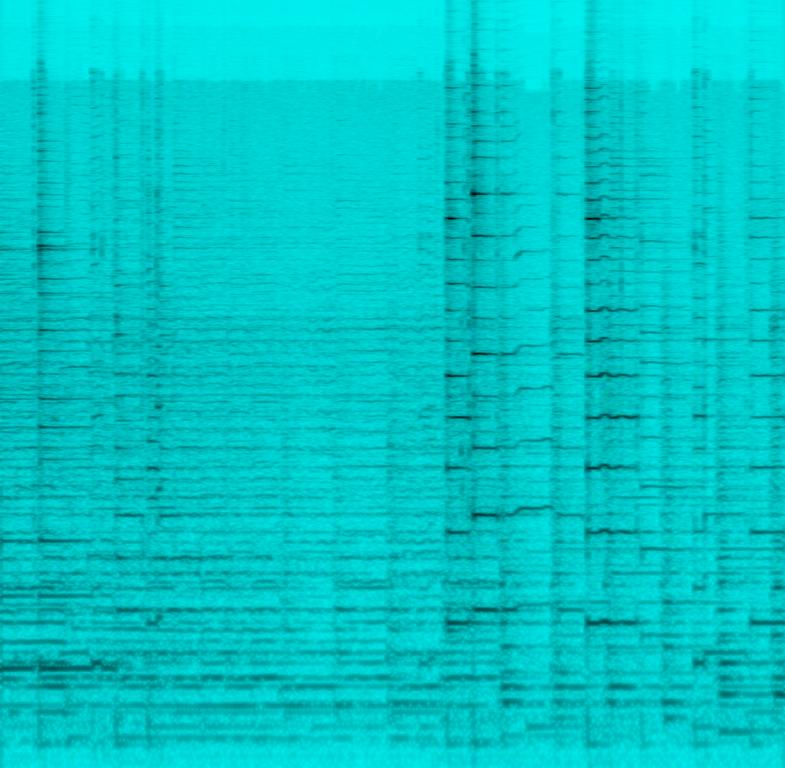
The low quality recording features a cover of a rock and it consists of passionately played solo acoustic guitar melody over staccato strings melody playing in the background on playback. Even though the recording is noisy, it sounds emotional and passionate.